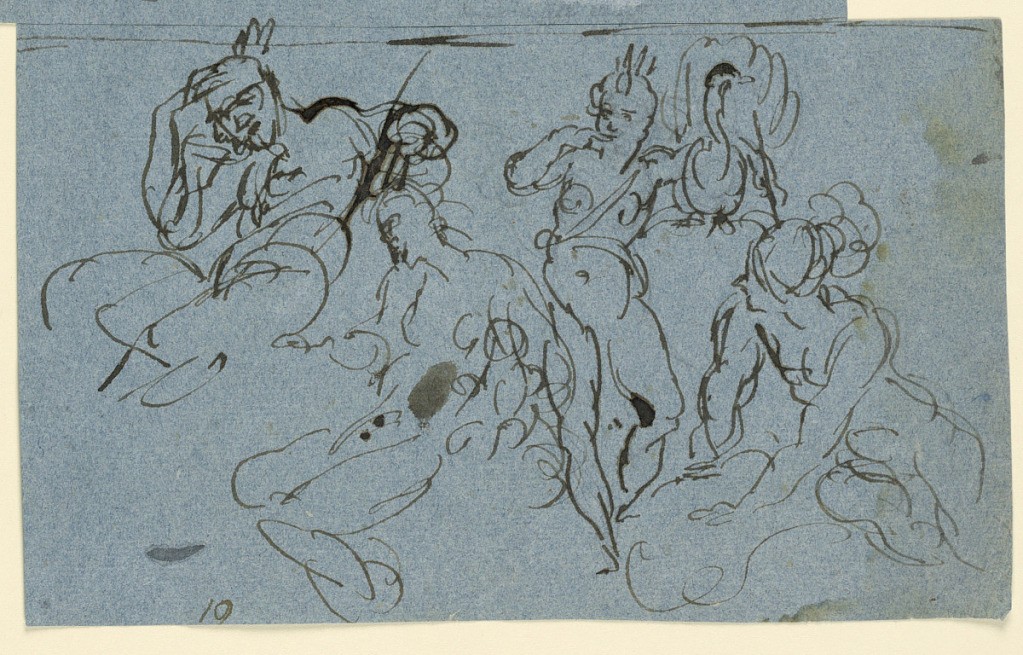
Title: Sketches for the Judgement of Paris
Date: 1660–1680
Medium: Pen and ink on blue paper
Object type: Drawing
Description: From right to left: Athena sitting with her legs only partly visible. Juno standing beside a peacock. Venus and Cupid sitting. Another apparently sleeping figure is present.